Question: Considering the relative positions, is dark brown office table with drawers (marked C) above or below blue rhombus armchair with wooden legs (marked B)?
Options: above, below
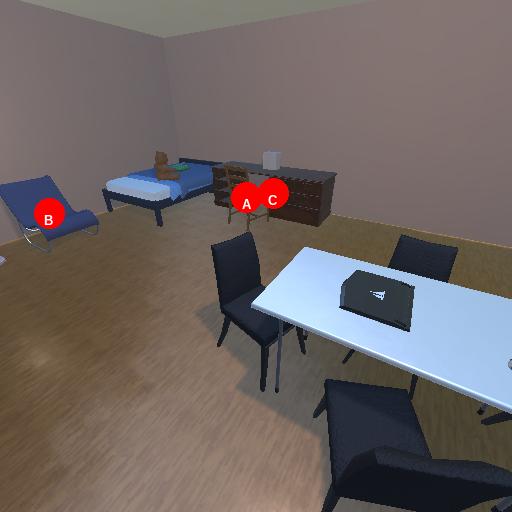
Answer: above